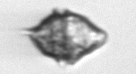
Label: Kryptoperidinium_triquetrum